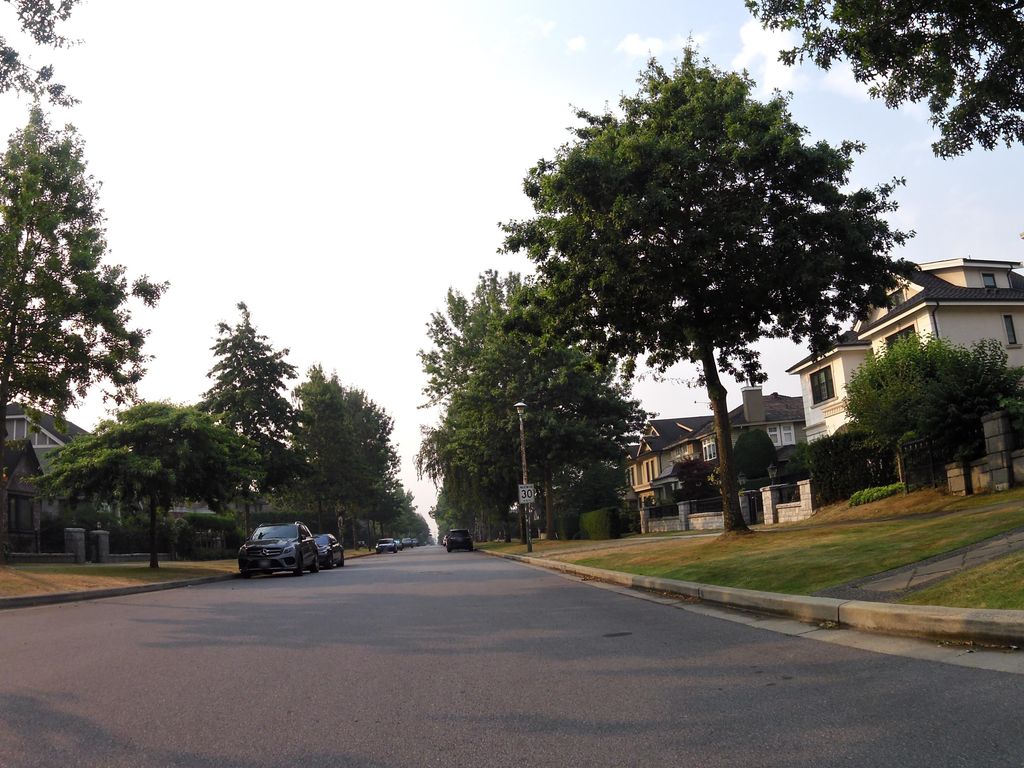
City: vancouver